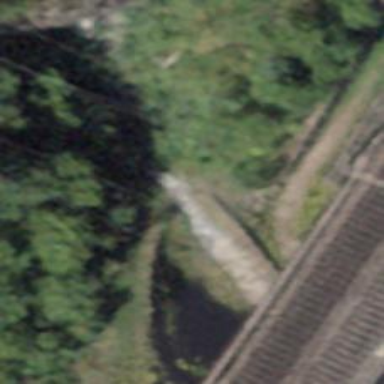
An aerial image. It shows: Track road passing through tunnel with grade4 tracktype.